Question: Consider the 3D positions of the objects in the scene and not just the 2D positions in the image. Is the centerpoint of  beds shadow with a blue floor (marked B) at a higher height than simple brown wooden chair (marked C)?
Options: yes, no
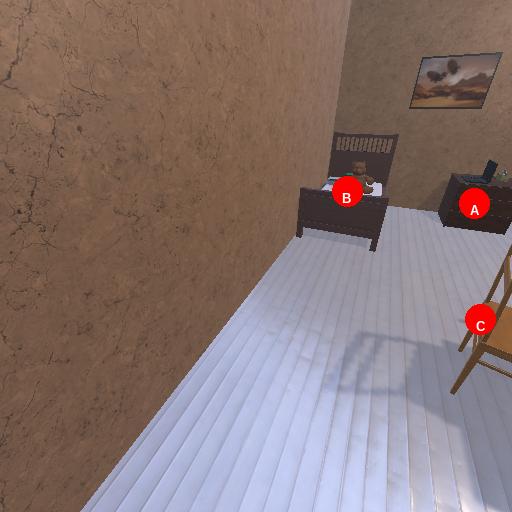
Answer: yes